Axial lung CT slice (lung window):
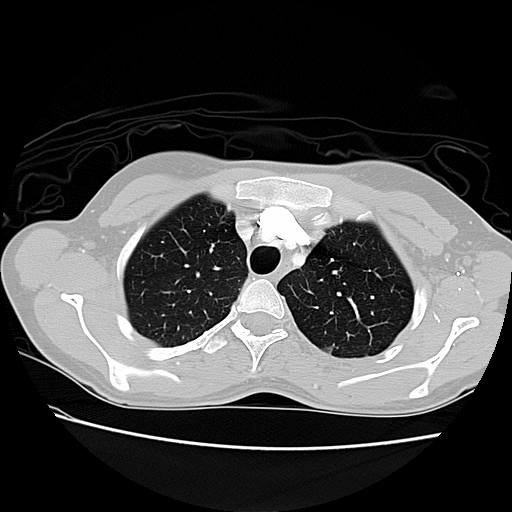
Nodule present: no